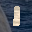
Label: 1